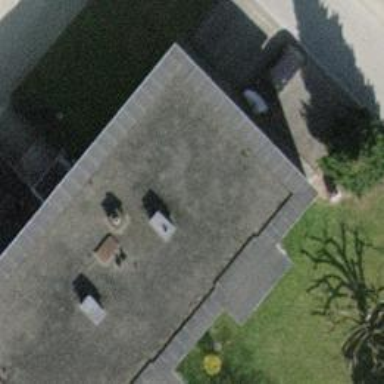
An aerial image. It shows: Flat-roofed building.